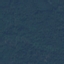
Land use / land cover class: Forest